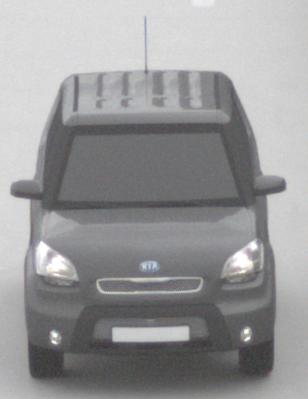
Make: KIA
Model: Soul 1.6
Detailed model: Soul (AM)
Model produced from: 2009/02
Model produced until: 2009/11
Doors: 5
Color: gray
Road condition: dry road
Daytime: midday
Contrast: low contrast